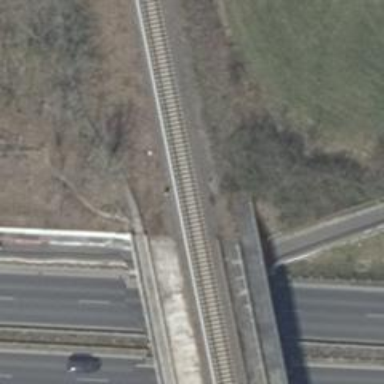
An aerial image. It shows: Bridge with electrified contact line.